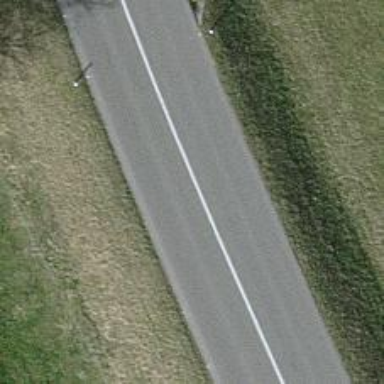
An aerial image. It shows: Secondary road with asphalt surface and lanes for cycling in both directions.